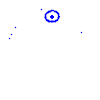
Particle: proton